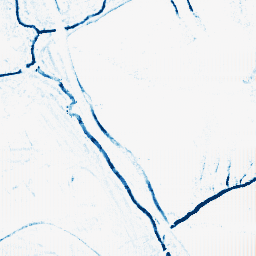
Category: morphological
Decomposition family: morphological_square
Decomposition parameters: operation: closing
size: 5
Upsampling method: fft_zeropad
Upsampling parameters: scale: 2
Upsampling scale: 2